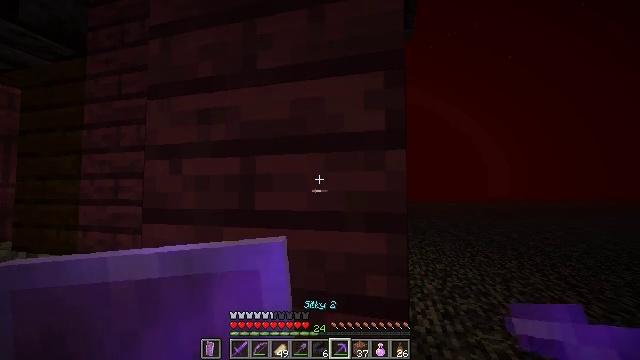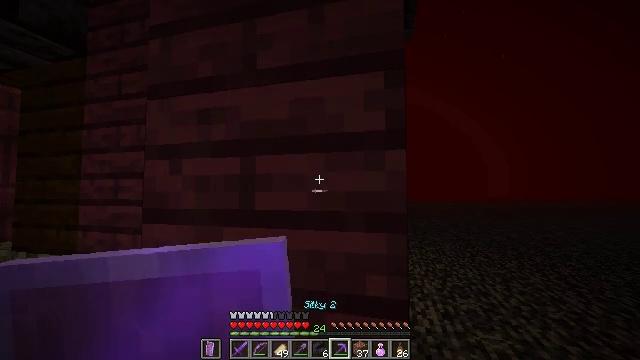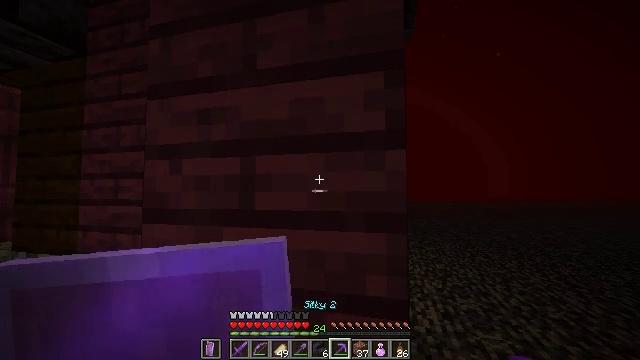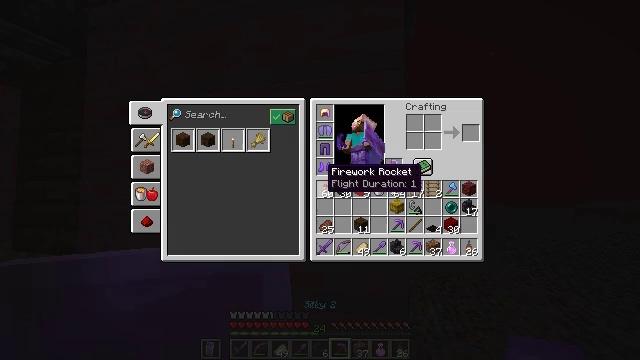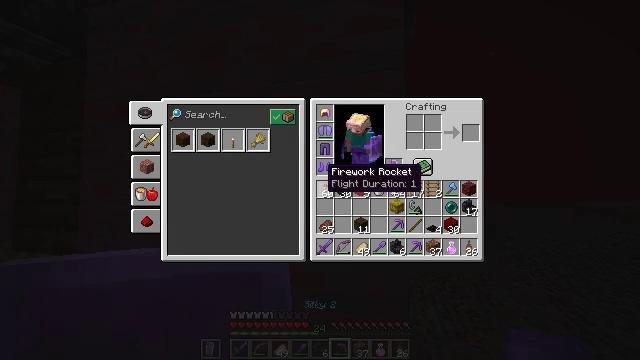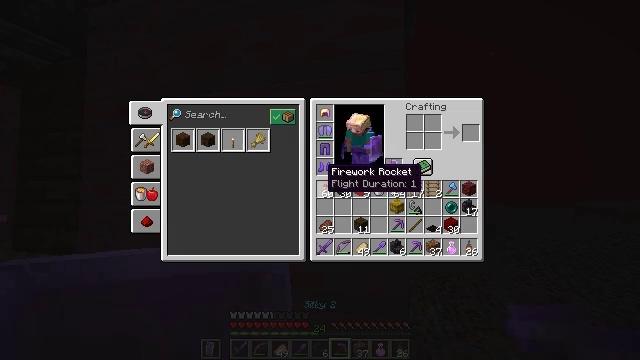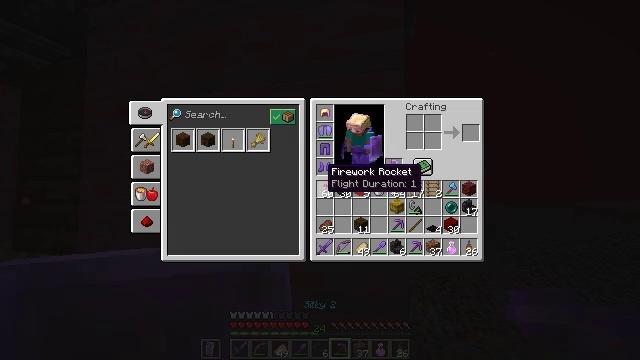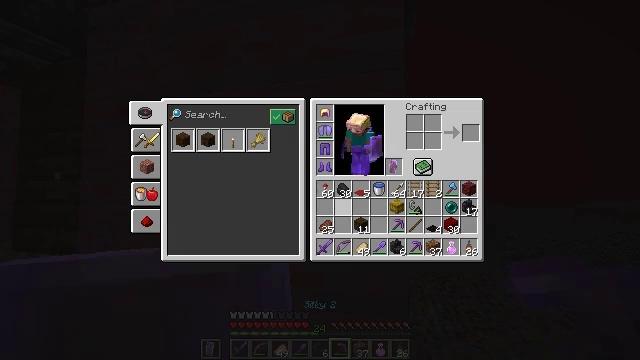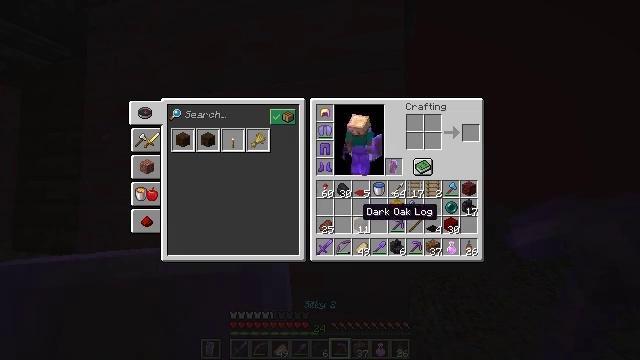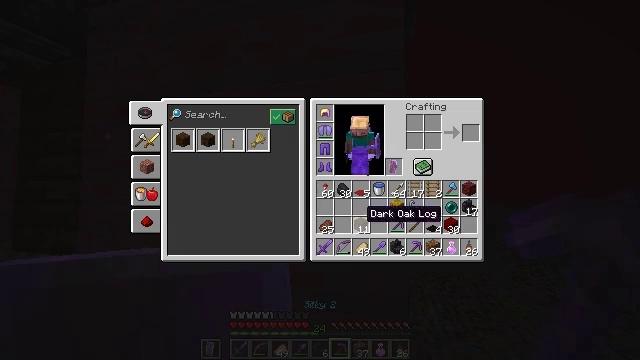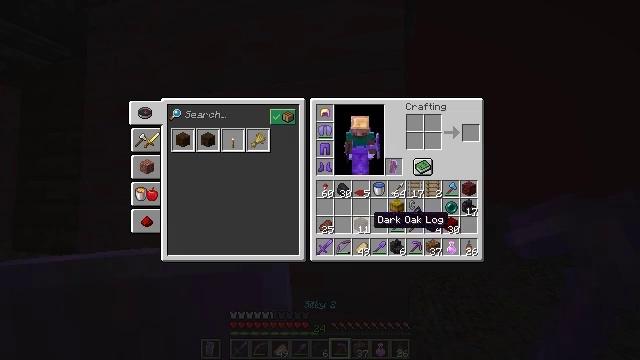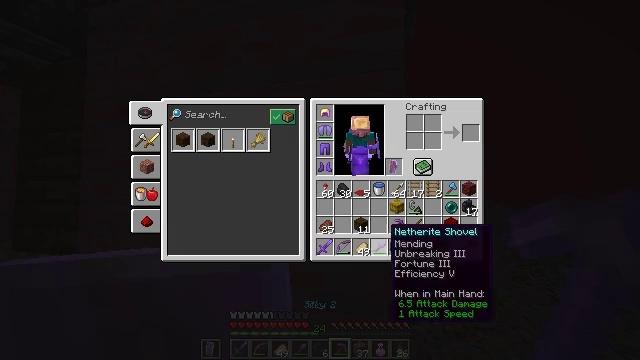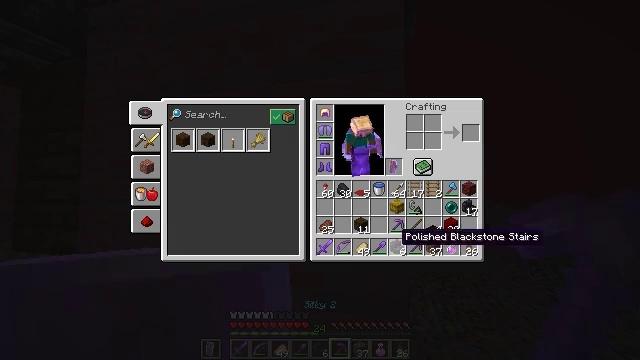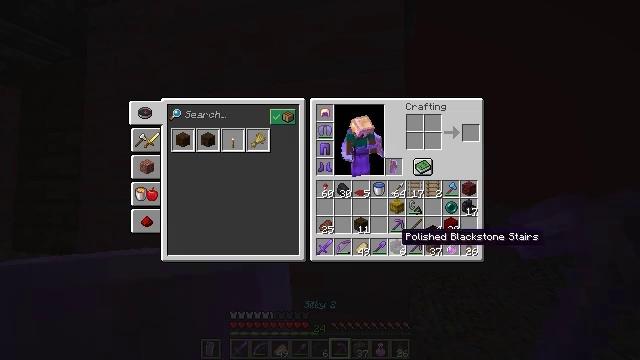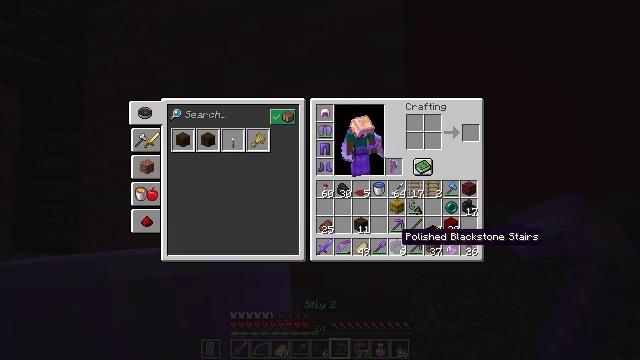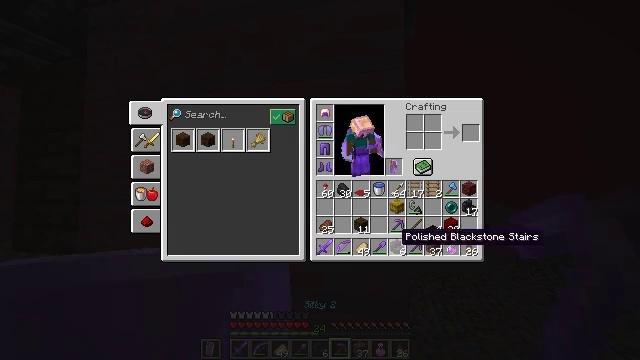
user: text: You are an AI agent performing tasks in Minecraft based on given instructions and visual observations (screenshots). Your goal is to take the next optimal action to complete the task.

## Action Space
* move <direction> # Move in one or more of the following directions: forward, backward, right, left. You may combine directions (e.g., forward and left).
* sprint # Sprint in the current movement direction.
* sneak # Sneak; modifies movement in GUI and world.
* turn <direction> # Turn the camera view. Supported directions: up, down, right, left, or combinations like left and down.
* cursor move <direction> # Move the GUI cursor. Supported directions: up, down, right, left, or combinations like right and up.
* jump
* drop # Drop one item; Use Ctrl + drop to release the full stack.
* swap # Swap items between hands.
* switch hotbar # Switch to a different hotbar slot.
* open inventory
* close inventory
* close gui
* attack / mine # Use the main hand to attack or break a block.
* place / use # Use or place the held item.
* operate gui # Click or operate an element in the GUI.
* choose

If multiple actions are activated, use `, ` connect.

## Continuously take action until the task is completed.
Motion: motion action
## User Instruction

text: Gather crimson planks for building.
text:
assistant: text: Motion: no_op
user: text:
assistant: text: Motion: no_op
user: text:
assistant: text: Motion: open inventory
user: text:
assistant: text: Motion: open inventory
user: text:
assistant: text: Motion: open inventory
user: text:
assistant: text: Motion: open inventory
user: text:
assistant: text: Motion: turn right and down
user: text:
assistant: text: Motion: turn right and down
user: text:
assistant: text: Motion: no_op
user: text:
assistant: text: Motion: turn right
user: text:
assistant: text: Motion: turn right and down
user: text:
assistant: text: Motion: sneak, turn right
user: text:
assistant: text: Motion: sneak
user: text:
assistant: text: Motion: sneak
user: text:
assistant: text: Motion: sneak
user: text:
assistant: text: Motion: sneak
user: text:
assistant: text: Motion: sneak
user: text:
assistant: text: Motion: sneak
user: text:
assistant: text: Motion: sneak
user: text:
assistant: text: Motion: sneak
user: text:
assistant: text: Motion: sneak
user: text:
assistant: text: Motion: sneak
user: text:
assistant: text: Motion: sneak
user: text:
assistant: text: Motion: sneak
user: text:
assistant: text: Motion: sneak, attack / mine
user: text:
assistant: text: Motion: sneak, attack / mine
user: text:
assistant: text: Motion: sneak
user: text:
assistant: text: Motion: sneak, turn right and up
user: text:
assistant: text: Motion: sneak, turn right and up
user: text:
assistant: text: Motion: sneak, turn right and up